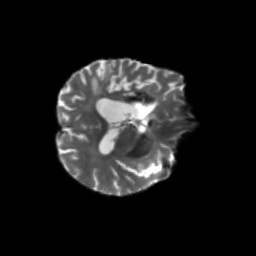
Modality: T2w
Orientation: axial
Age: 70
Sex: male
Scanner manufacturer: siemens
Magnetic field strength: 3 T
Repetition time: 5.47 s
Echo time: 0.0854 s